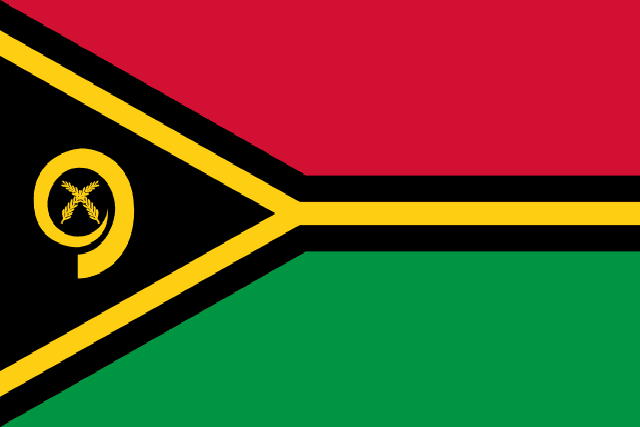
Country: Vanuatu
Country code: vu